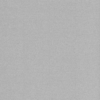
Label: dusty